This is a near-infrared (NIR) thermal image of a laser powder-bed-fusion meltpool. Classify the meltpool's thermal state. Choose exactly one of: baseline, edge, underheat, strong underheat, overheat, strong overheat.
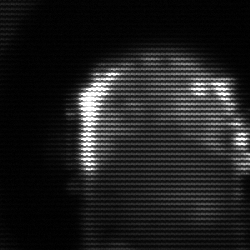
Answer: baseline